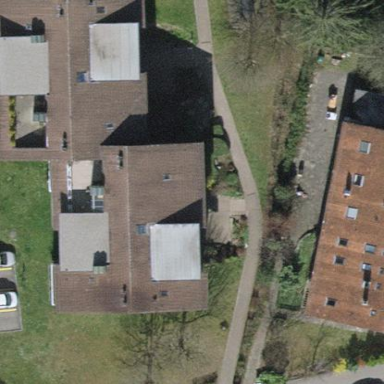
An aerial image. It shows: Gabled apartments building with roof tiles.